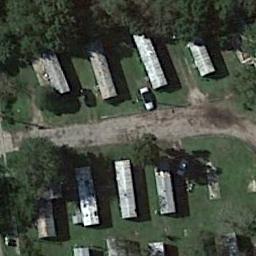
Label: mobile_home_park